Question: Although the web app I'm working on was running perfectly fine on friday, monday morning I suddently got the 'jar not loaded. See Servlet Spec 2.3, section 9.7.2. Offending class:javax/servlet/Servlet.class" error.'
After looking at the <URL>, I deleted and recreated the Eclipse server instance and other several things, and finally just added '<scope>provided</scope>' to the pom.xml which worked. It now looks like :
'''
<dependency>
<groupId>javax.servlet</groupId>
<artifactId>servlet-api</artifactId>
<scope>provided</scope>
</dependency>
'''
However, after correcting this, Tomcat will just keep trying to start, and eventually raise a timeout error. Here are the logs :
'''
juil. 29, 2014 5:12:22 PM org.apache.catalina.core.AprLifecycleListener init
Infos: The APR based Apache Tomcat Native library which allows optimal performance in production environments was not found on the java.library.path: C:\Program Files\Java\jdk1.7.0_51in;C:\windows\Sun\Javain;C:\windows\system32;C:\windows;C:\oraclexepp\oracle\product .2.0\serverin;;C:\windows\system32;C:\windows;C:\windows\System32\Wbem;C:\windows\System32\WindowsPowerShell1.0\;C:\Program Files\TortoiseSVNin;C:pache-maven-3.2.1in;C:\Program Files\Microsoft\Web Platform Installer\;.
juil. 29, 2014 5:12:22 PM org.apache.tomcat.util.digester.SetPropertiesRule begin
Avertissement: [SetPropertiesRule]{Server/Service/Engine/Host/Context} Setting property 'source' to 'org.eclipse.jst.j2ee.server:visionet-server' did not find a matching property.
juil. 29, 2014 5:12:22 PM org.apache.coyote.http11.Http11Protocol init
Infos: Initialisation de Coyote HTTP/1.1 sur http-8080
juil. 29, 2014 5:12:22 PM org.apache.catalina.startup.Catalina load
Infos: Initialization processed in 566 ms
juil. 29, 2014 5:12:22 PM org.apache.catalina.core.StandardService start
Infos: Demarrage du service Catalina
juil. 29, 2014 5:12:22 PM org.apache.catalina.core.StandardEngine start
Infos: Starting Servlet Engine: Apache Tomcat/6.0.26
juil. 29, 2014 5:12:23 PM org.apache.catalina.core.ApplicationContext log
Infos: Initializing Spring root WebApplicationContext
'''
and the server properties :

I've also been looking to the server logs but they just don't update. Guess I must have done something wrong when recreating server on Eclipse...
Anyway I have been stuck for two days now and really hope that somebody could help me understand what's going on.
Thanks a lot !
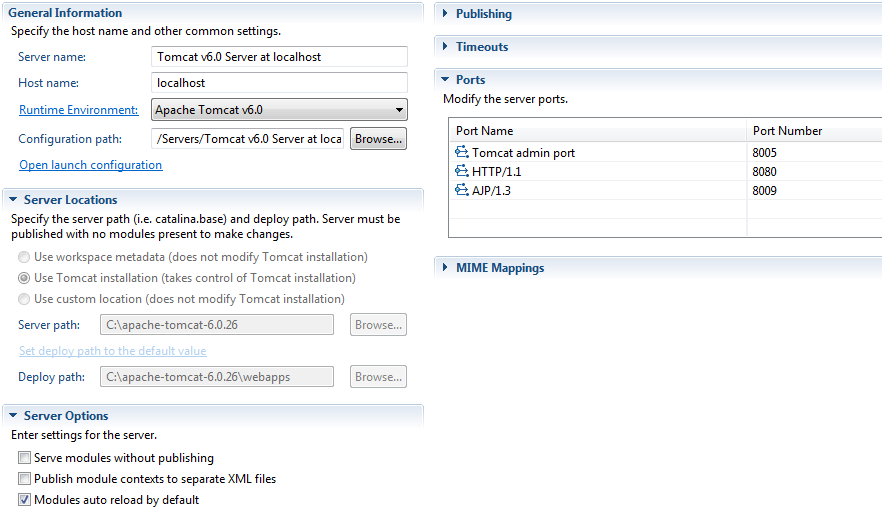
Answer: I finally found the solution, which was not a tomcat issue. There was actually nothing wrong in the tomcat logs, but I found somethig in the app logs.
At the end, all of this was just because of some distant virtual machine being down and used by some part of code I didn't work on.
Thanks for your replies.